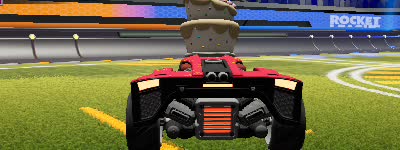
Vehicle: breakout